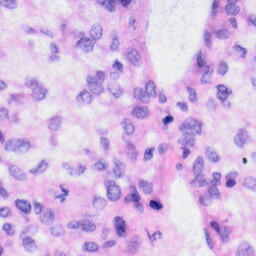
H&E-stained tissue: Liver